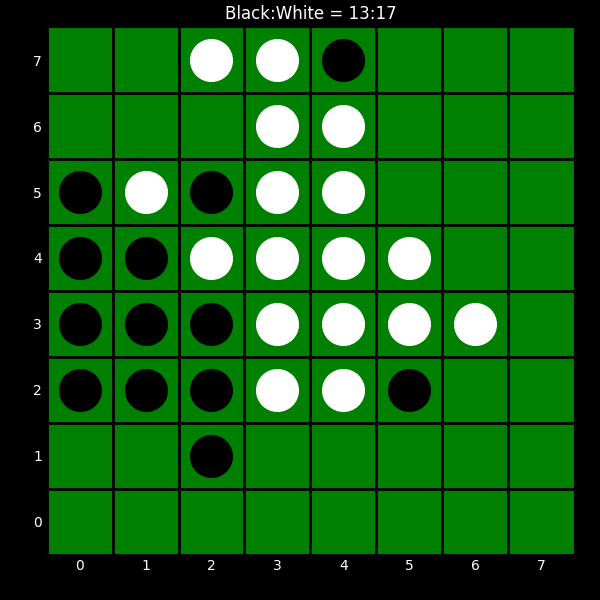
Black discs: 13
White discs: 17